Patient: sex F, age 54
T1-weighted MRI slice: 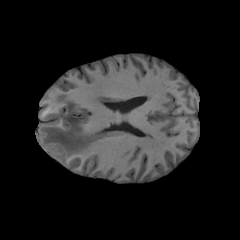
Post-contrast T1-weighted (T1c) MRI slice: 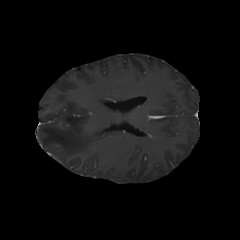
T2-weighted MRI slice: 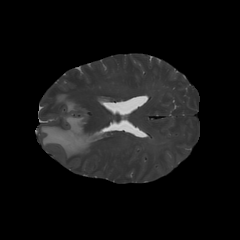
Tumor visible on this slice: yes
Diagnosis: Glioblastoma, IDH-wildtype
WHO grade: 4